Field crop: maize
Growth stage: 1
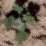
Species: chenopodium